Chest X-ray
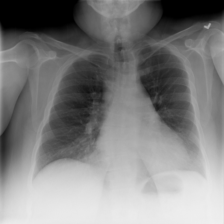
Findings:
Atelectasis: negative
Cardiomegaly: positive
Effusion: negative
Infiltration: negative
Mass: negative
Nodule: negative
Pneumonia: negative
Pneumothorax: negative
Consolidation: negative
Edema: negative
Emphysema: negative
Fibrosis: negative
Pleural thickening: negative
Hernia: negative